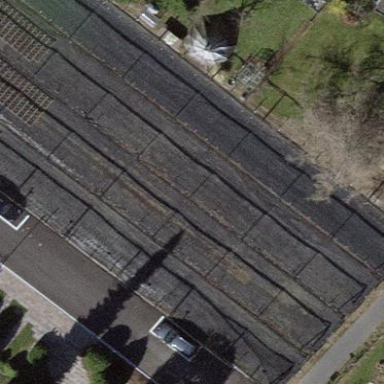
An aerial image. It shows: Plant nursery.